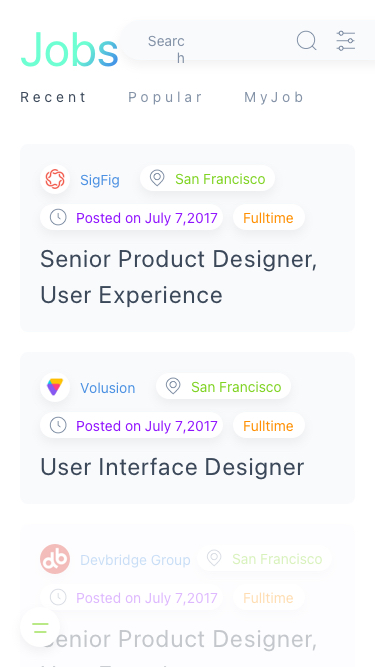
Text in this UI design:
San Francisco
Senior Product Designer, User Experience
Fulltime
Posted on July 7,2017
SigFig
San Francisco
User Interface Designer
Fulltime
Posted on July 7,2017
Volusion
San Francisco
Senior Product Designer, User Experience
Fulltime
Posted on July 7,2017
Devbridge Group
Jobs
Recent     Popular     MyJob
Search